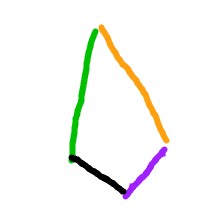
Shape: kite